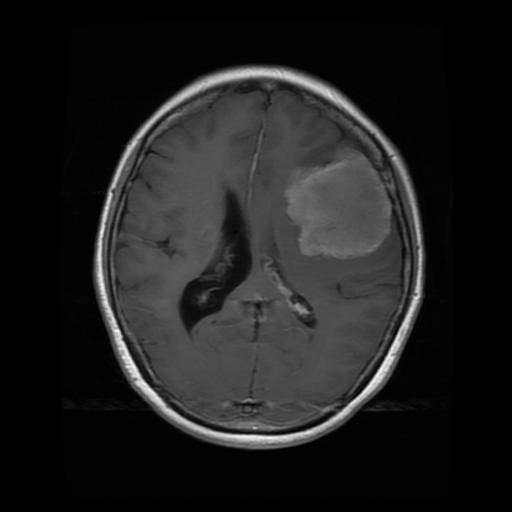
Label: meningioma